Question:
<URL>
I want to show a circle animation. it become bigger gradually. I don't want to change it's position.
my code is as following, and the circle's position also moves, how can deal with this.
'''
- (void)viewDidLoad
{
[super viewDidLoad];
int radius = 20;
CGPoint drawPoint = CGPointMake(self.view.frame.size.width/2 -radius,self.view.frame.size.height/2+radius*2);
CAShapeLayer *circle = [CAShapeLayer layer];
// Make a circular shape
circle.path = [UIBezierPath bezierPathWithArcCenter:drawPoint radius:radius startAngle:0 endAngle:M_PI*2 clockwise:NO].CGPath;
// Configure the apperence of the circle
UIColor *pointColor =[UIColor alloc];
pointColor = [UIColor redColor];
circle.fillColor = pointColor.CGColor;
circle.strokeColor = pointColor.CGColor;
circle.lineWidth = 1;
// Add to parent layer
[self.view.layer addSublayer:circle];
// Configure animation
CABasicAnimation *pathAnimation = [CABasicAnimation animationWithKeyPath:@"transform.scale"];
// Set the initial and the final values
[pathAnimation setFromValue:[NSNumber numberWithFloat:0.5f]];
[pathAnimation setToValue:[NSNumber numberWithFloat:1.5f]];
[pathAnimation setDuration:1.0f];
[pathAnimation setRepeatCount:1.0f];
[pathAnimation setTimingFunction:[CAMediaTimingFunction functionWithName:kCAMediaTimingFunctionEaseInEaseOut]];
[circle addAnimation:pathAnimation forKey:@"changePathAnimation"]; //--draw circle
'''
}
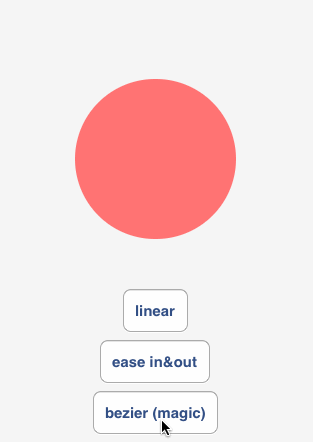
Answer: Your animation is relative to the registration point of your CAShapeLayer, which is (0, 0) in screen coordinates.
Try this:
'''
circle.path = [UIBezierPath bezierPathWithArcCenter:CGPointZero radius:radius startAngle:0 endAngle:M_PI*2 clockwise:NO].CGPath;
circle.position = drawPoint;
'''